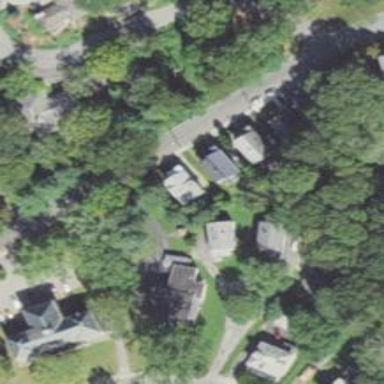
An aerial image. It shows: Residential driveway.